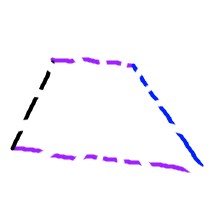
Shape: trapezoid